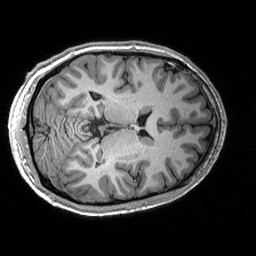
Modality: T1w
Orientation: axial
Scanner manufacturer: siemens
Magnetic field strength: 3 T
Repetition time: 2.53 s
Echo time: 0.00288 s